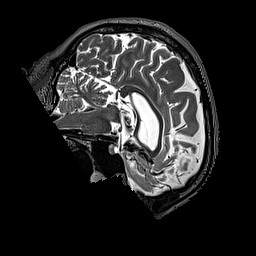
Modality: T2w
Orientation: sagittal
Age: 56
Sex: male
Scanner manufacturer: siemens
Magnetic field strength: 3 T
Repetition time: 3.2 s
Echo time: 0.567 s